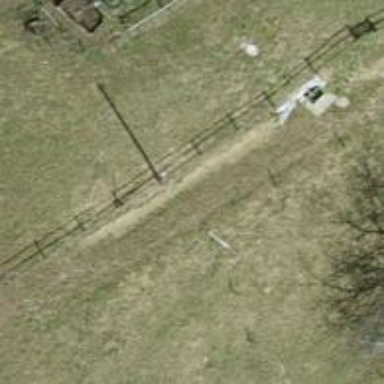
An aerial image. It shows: Power pole.